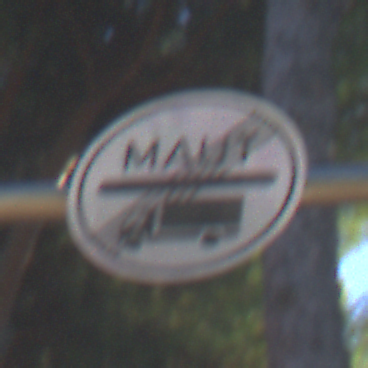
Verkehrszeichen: EndeMautpflicht
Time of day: MorningAfternoon
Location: Outdoor (Suburban)
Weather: Clear
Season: NotSpecified
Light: Natural